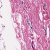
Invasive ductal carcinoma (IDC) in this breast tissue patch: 0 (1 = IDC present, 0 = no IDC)